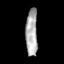
Tissue: prostate
Cell type: T cells
Senescence score: 0.3223
Nuclear area (px): 544
Mean DAPI intensity: 172.357